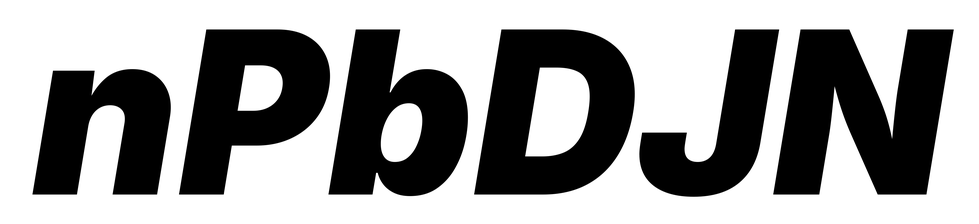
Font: Inter-Italic_Black_Italic